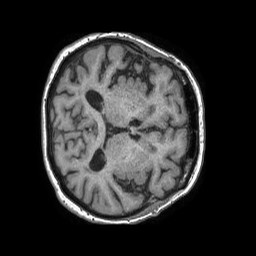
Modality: T1w
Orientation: axial
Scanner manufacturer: philips
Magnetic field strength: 1.5 T
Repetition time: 0.007742 s
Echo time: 0.003591 s